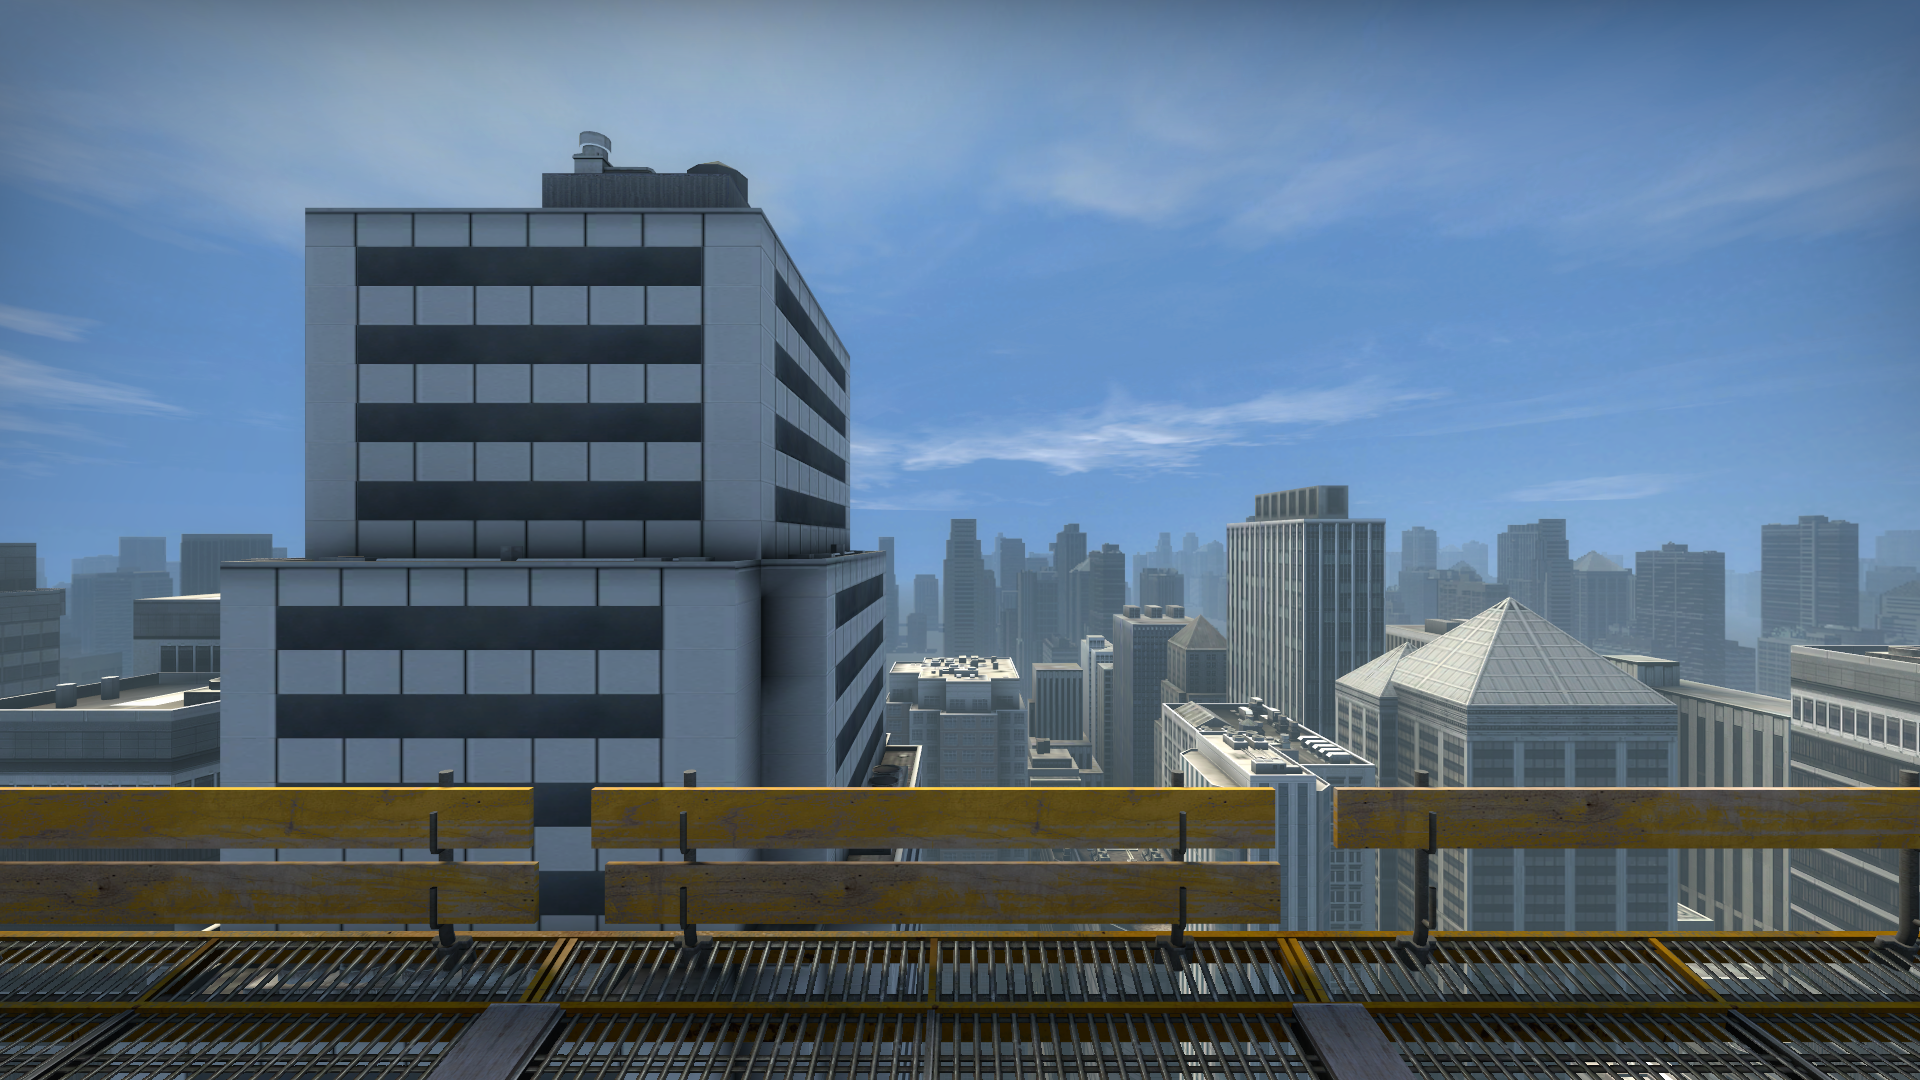
Map: de_vertigo